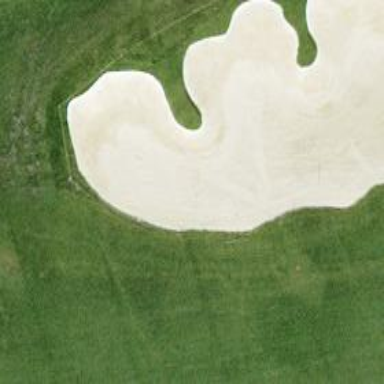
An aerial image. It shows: Sandy area is golf bunker.